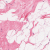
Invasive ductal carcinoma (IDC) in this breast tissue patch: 0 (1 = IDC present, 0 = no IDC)